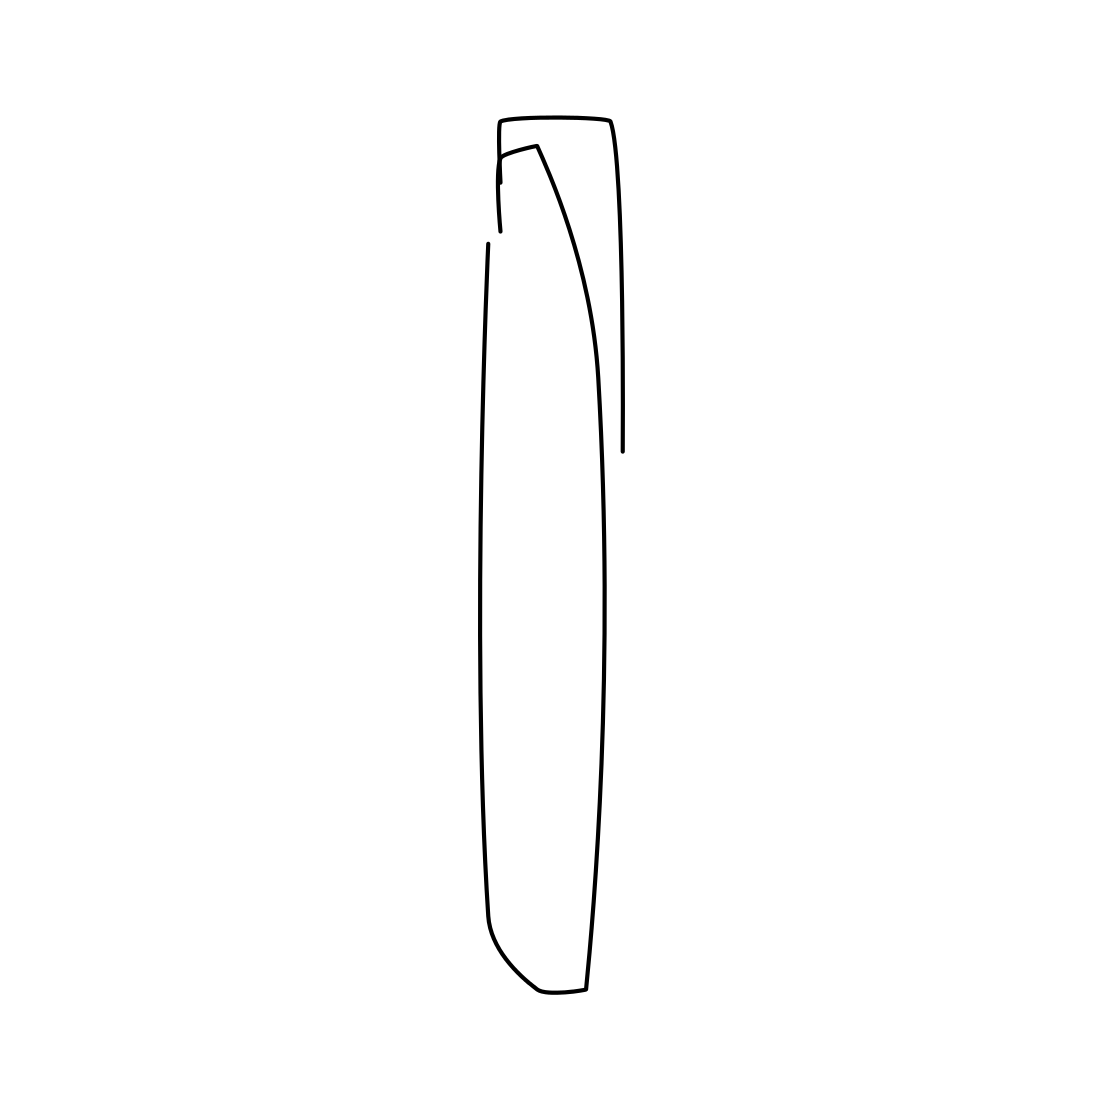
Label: pen